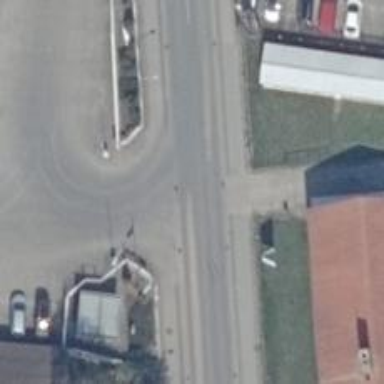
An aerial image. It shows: Service road.